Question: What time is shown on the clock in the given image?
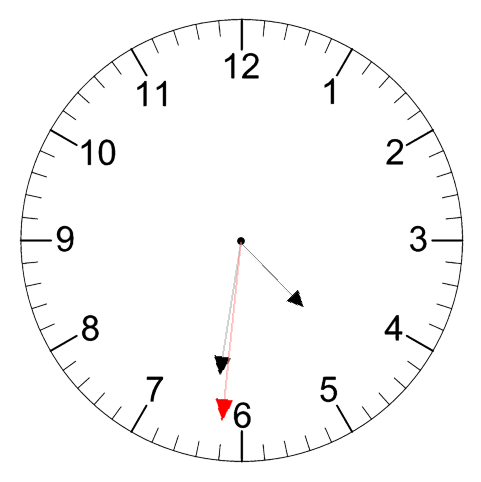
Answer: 04:31:31